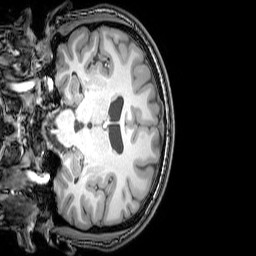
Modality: T1w
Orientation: coronal
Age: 22
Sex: male
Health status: healthy
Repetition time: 0.081 s
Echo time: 0.037 s